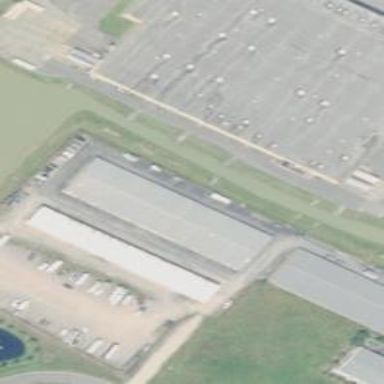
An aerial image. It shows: Building that serves as storage rental shop.